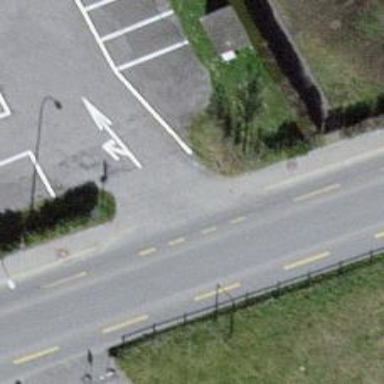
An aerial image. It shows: Tertiary road with asphalt surface. It has cycle lane on both sides.